Interaction volume radius: 10 \u00c5
Interaction volume height: 15 \u00c5
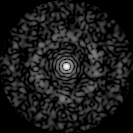
Disorder parameter: 0.8282